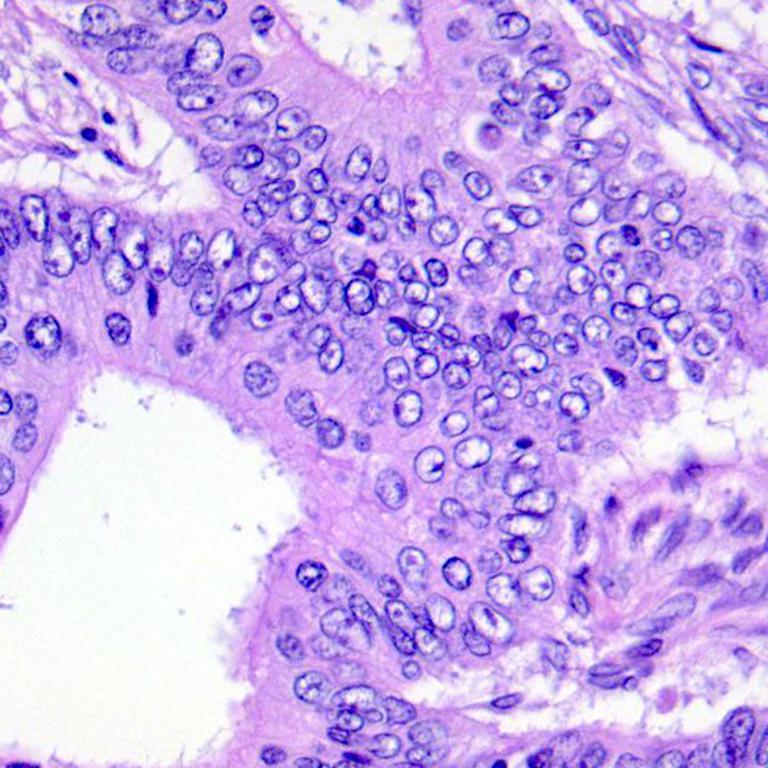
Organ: colon
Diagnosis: adenocarcinomas